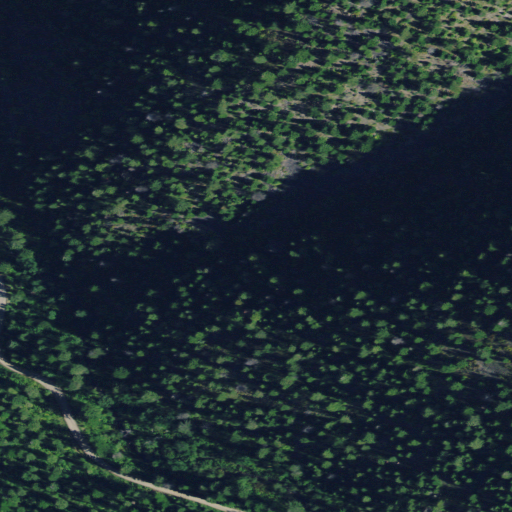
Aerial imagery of valley in Montana named Lion Gulch containing only evergreen forest